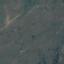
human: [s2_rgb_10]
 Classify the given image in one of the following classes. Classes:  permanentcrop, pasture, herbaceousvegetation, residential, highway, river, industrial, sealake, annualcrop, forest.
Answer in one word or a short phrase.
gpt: Pasture